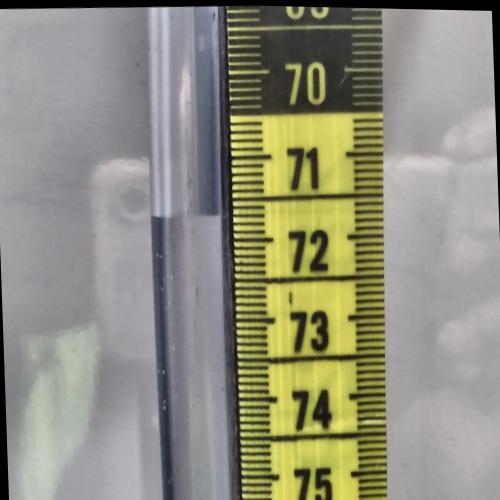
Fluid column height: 71.7 cm